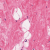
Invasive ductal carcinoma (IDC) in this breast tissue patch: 0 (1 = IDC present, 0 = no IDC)